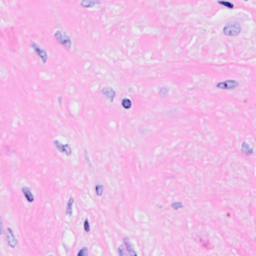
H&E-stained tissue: Breast